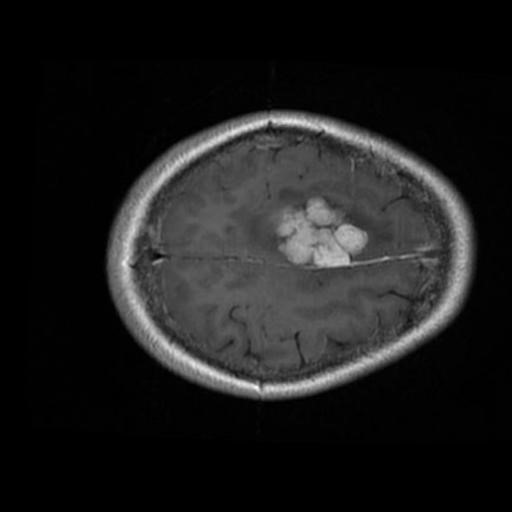
Label: brain_menin